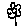
Label: flower